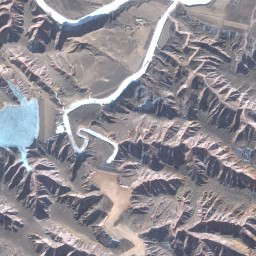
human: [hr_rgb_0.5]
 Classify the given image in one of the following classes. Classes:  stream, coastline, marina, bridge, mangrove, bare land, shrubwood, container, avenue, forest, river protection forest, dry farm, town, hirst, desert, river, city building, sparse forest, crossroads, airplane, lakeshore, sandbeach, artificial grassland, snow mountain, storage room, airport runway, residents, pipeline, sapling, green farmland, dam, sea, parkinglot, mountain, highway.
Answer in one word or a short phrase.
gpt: mountain